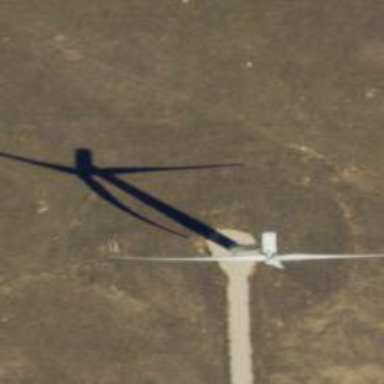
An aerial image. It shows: Wind generator powered by horizontal-axis wind turbine.